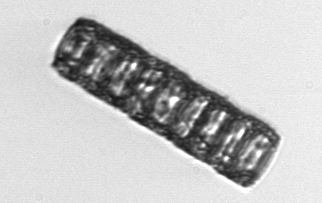
Label: Paralia_sulcata